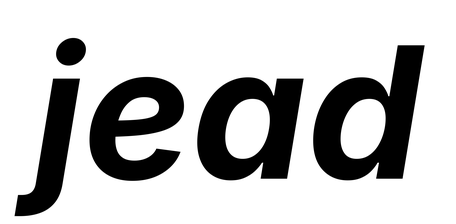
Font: Inter-Italic_Bold_Italic